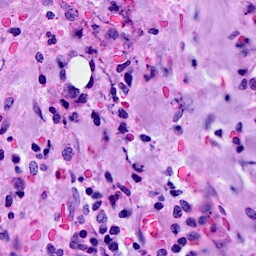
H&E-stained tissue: Breast